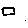
Label: square